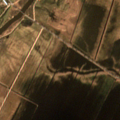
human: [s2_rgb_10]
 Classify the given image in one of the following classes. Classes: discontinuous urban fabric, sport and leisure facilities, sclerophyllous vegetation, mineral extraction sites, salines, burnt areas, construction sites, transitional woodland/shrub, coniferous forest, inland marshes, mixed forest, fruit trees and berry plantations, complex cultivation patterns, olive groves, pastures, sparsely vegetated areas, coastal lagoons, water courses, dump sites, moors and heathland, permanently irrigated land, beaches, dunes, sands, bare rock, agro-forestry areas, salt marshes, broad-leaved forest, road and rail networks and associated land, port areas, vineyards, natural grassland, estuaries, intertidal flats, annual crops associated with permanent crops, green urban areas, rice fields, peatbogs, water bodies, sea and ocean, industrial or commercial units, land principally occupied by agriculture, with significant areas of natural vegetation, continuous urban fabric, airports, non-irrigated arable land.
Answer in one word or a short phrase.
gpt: discontinuous urban fabric, pastures, complex cultivation patterns, water courses